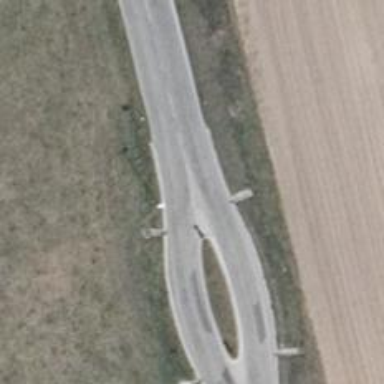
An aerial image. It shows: Secondary road with asphalt surface.